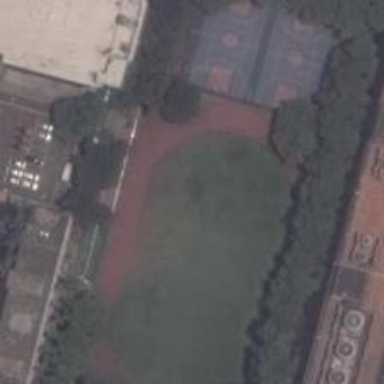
The dense plants around the stadium provide a large area of shady area .